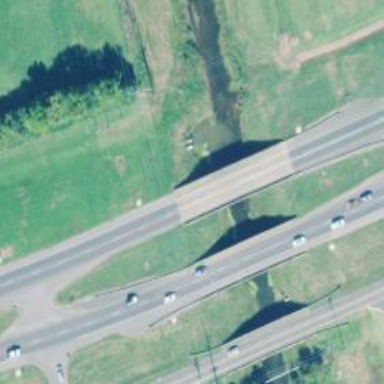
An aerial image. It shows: Bridge over trunk highway with expressway.